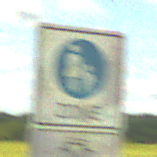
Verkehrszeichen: BeginnFussgaengerzone
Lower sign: EinspurigeFahrzeugeFrei5
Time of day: Midday
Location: Outdoor (RoadRail)
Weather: PartlyCloudy
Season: NotSpecified
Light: Natural